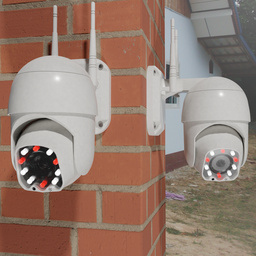
Label: electronics